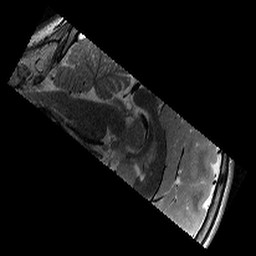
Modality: T2w
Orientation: sagittal
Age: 12
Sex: male
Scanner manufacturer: siemens
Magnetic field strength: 3 T
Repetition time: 9.23 s
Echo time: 0.067 s